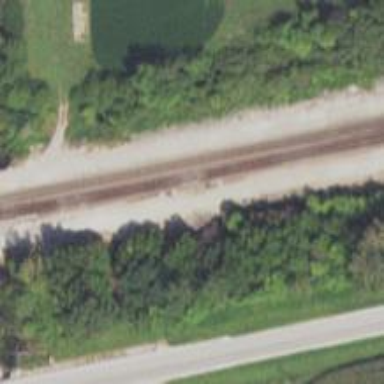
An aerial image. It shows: Railway crossover.